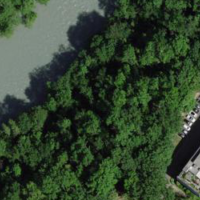
EUNIS habitat code: 55
Species observed at this site:
Convallaria majalis
Lathraea squamaria